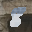
Label: 8